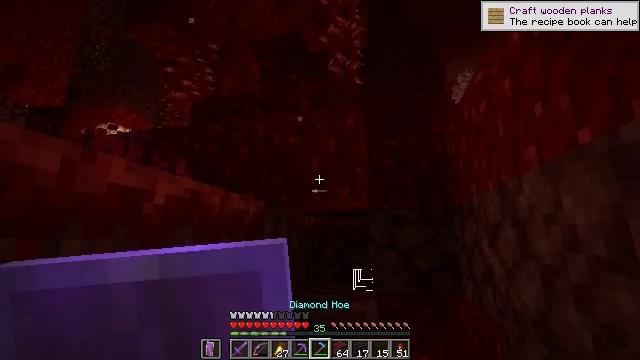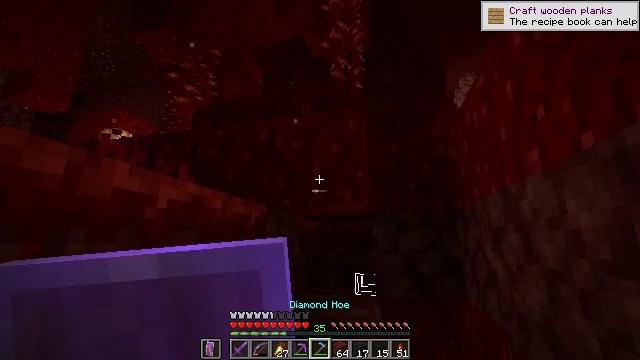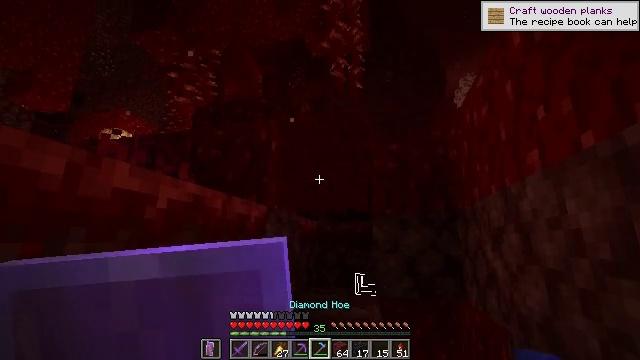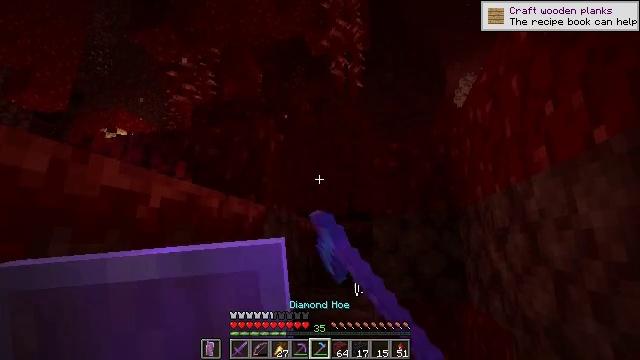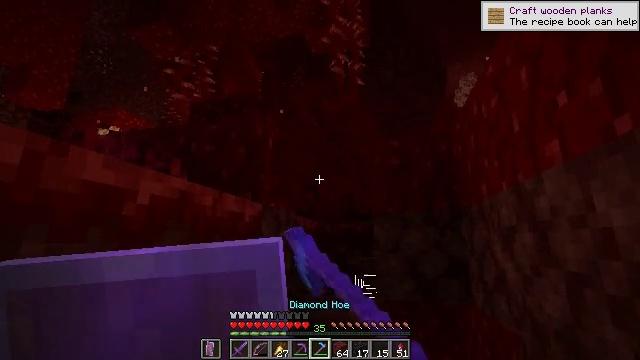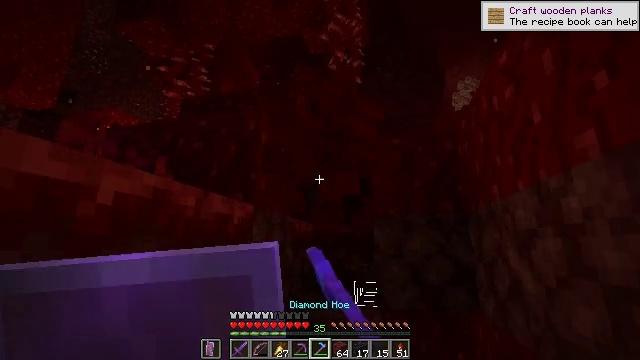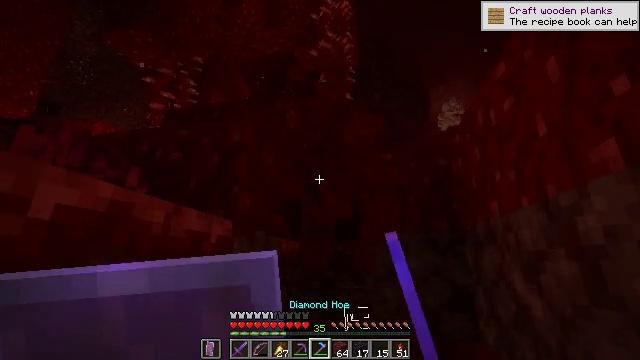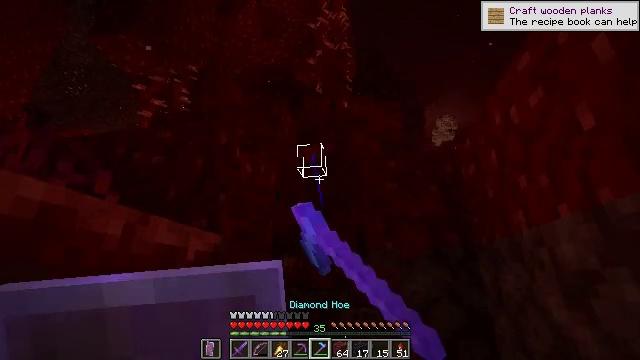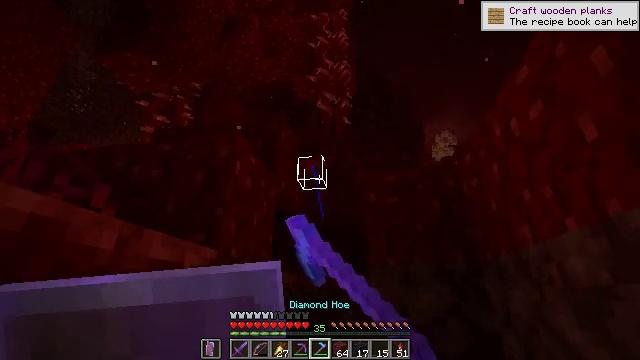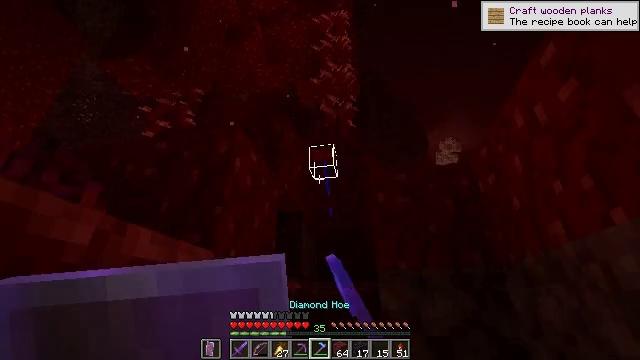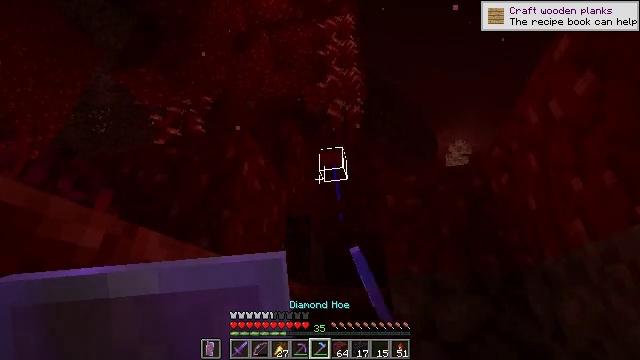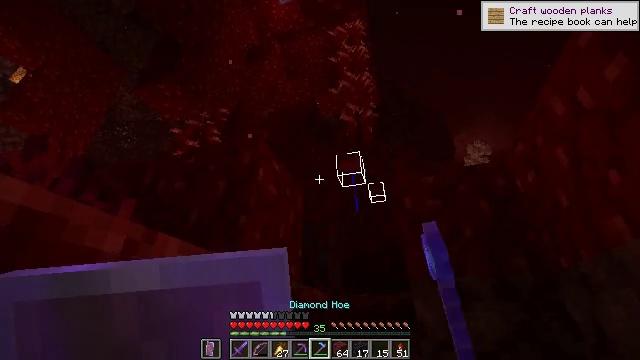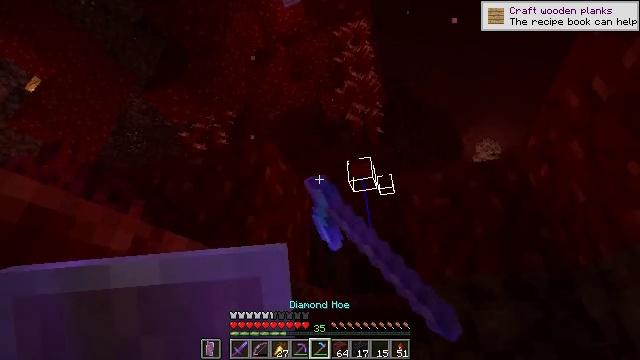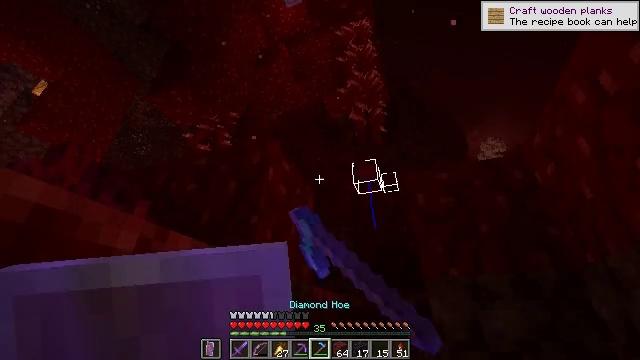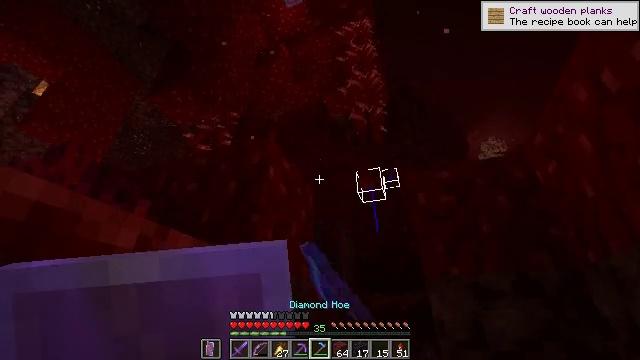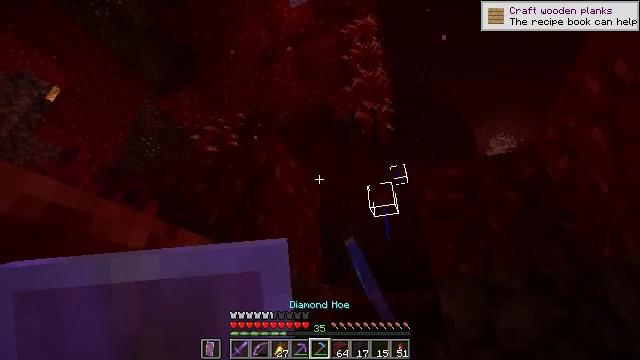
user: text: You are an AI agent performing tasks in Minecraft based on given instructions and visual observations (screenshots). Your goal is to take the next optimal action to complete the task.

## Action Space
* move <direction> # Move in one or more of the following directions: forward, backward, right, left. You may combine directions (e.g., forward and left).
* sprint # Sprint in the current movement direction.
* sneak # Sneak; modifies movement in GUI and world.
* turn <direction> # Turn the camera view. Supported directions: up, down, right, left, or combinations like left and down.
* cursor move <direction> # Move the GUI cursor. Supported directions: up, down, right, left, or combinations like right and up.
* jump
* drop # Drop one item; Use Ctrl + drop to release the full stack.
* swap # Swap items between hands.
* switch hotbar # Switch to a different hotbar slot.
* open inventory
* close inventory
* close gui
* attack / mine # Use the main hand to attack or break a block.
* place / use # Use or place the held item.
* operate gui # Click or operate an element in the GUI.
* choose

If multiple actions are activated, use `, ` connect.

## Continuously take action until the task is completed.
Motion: motion action
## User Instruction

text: Harvest nether wart blocks for resources.
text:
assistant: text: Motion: no_op
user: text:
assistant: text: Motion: attack / mine
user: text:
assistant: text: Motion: move forward, attack / mine
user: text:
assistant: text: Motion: move forward, attack / mine
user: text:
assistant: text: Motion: move forward, attack / mine
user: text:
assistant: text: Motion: move forward, turn right and up, attack / mine
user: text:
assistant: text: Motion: move forward, turn right and up, attack / mine
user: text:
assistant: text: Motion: turn up, attack / mine
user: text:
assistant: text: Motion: turn up, attack / mine
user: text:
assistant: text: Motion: turn left and up, attack / mine
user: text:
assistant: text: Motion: turn left and up, attack / mine
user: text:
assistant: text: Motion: turn left, attack / mine
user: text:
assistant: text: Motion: attack / mine
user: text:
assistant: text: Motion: attack / mine
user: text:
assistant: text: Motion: turn left, attack / mine
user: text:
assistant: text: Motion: turn left, attack / mine
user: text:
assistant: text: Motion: turn left, attack / mine
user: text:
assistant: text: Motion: attack / mine
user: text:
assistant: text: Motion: attack / mine
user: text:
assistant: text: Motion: turn right and down, attack / mine
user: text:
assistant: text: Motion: turn right and down, attack / mine
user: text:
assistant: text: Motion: turn right and down, attack / mine
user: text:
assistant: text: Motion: turn right and down, attack / mine
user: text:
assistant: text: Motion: turn right and down, attack / mine
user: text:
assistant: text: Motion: turn right, attack / mine
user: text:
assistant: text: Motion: turn right, attack / mine
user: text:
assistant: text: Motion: turn right, attack / mine
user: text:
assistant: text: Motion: turn right, attack / mine
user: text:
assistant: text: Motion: turn right, attack / mine
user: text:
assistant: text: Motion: turn right, attack / mine